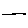
Label: line